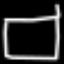
Label: square